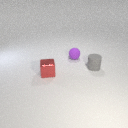
small purple rubber sphere behind small gray rubber cylinder